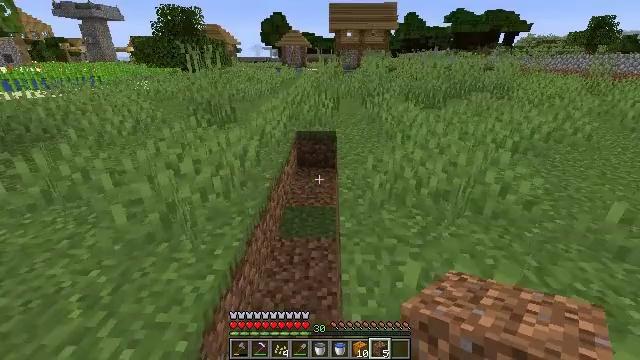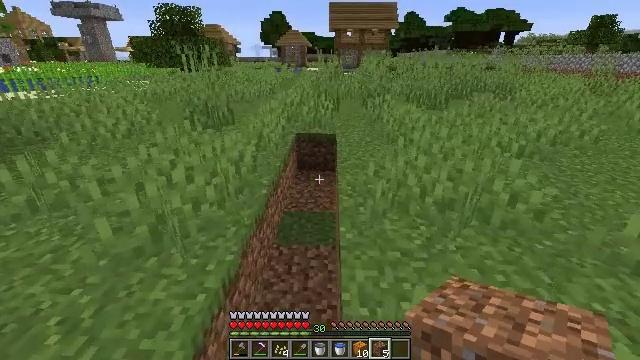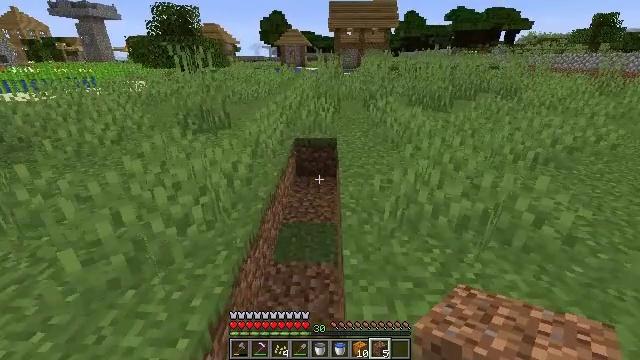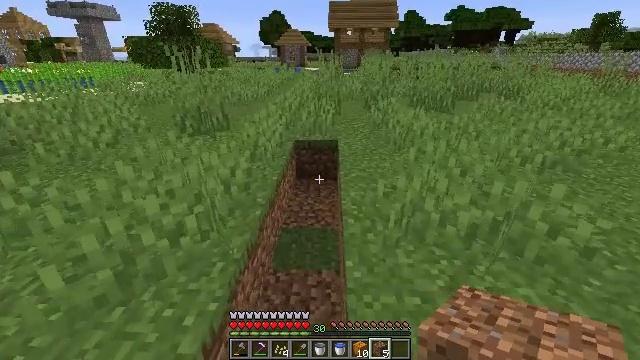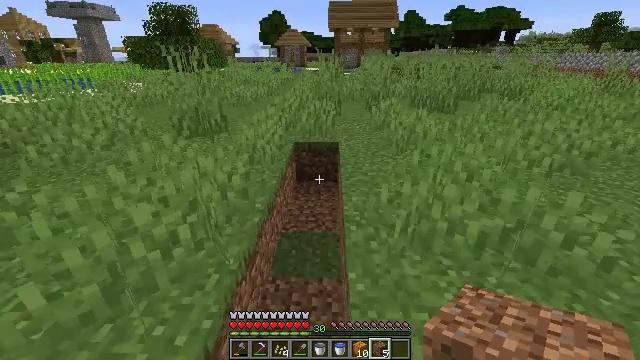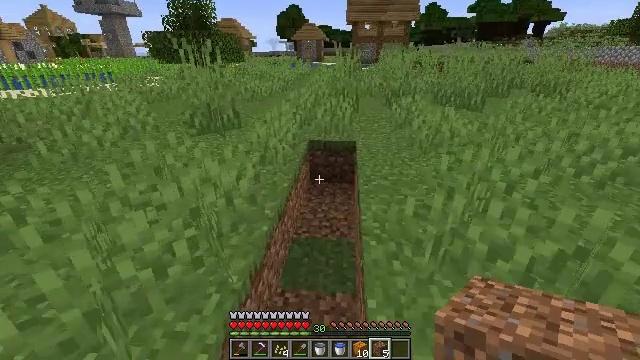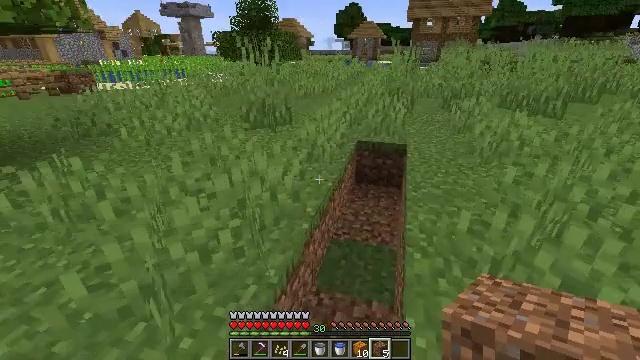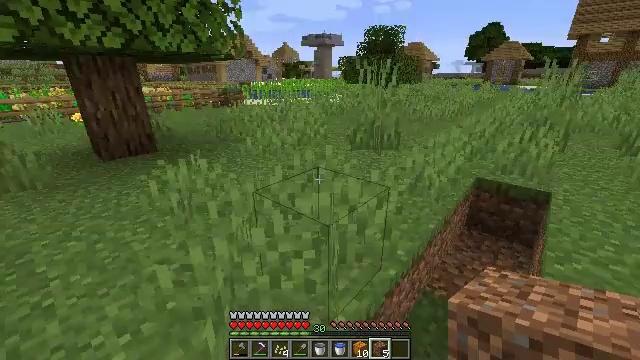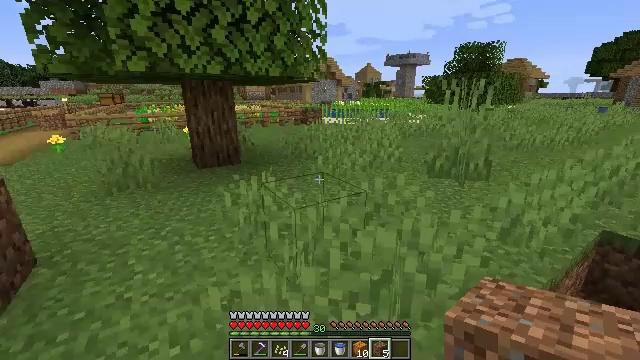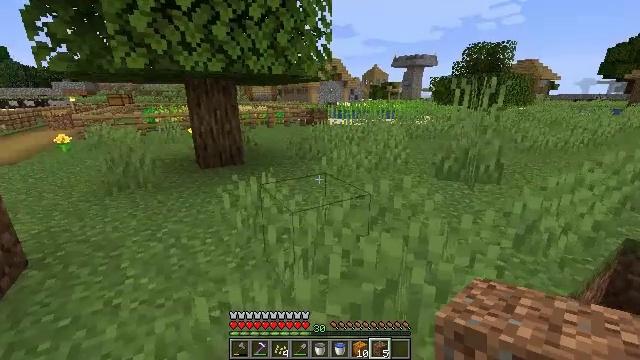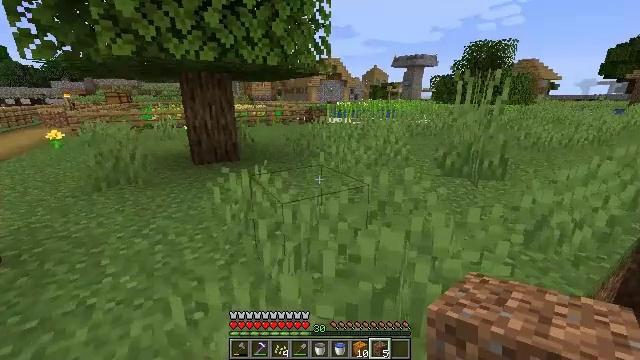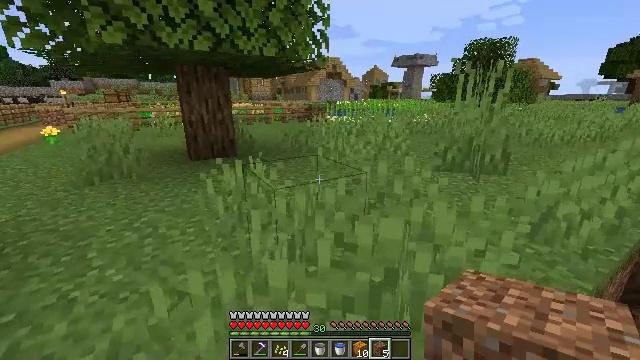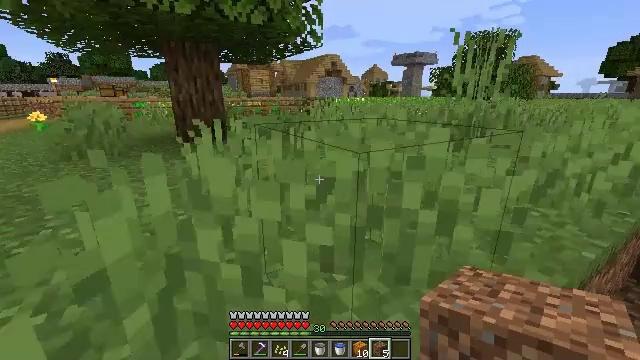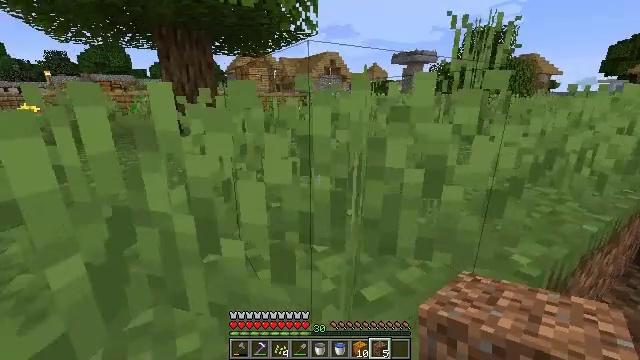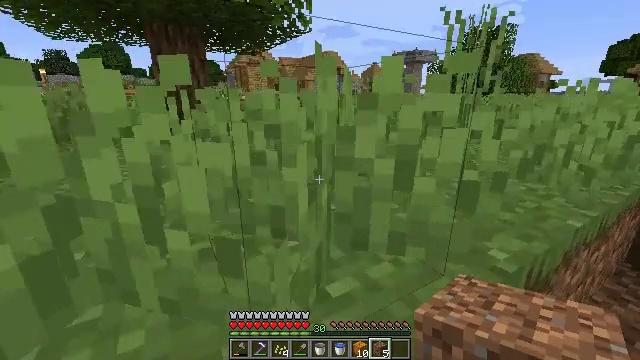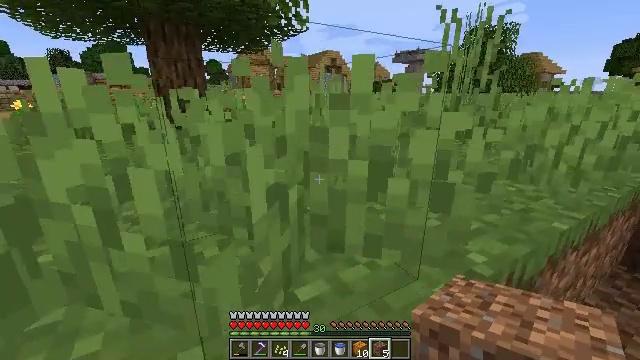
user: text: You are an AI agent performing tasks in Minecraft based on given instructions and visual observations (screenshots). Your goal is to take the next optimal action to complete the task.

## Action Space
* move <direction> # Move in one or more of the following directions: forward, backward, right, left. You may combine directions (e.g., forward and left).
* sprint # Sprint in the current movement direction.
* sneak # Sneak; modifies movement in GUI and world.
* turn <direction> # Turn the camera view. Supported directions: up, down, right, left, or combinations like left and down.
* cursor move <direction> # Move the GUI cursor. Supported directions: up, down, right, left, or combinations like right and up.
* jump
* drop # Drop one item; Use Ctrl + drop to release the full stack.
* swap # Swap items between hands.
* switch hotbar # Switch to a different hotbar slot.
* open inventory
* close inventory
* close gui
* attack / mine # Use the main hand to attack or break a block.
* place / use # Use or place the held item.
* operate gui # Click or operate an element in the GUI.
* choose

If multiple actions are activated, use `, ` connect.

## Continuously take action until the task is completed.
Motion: motion action
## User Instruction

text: Gather tall grass by hitting it.
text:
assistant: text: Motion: move forward
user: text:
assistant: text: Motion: move forward
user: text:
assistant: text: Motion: move forward
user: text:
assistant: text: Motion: move forward
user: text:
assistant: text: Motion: move forward, turn left and down
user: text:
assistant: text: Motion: move forward, turn left
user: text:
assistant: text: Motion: move forward, turn left and up
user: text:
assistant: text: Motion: move forward, turn left and up
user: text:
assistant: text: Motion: move forward, turn left
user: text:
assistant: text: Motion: move forward and move right
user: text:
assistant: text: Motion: move forward and move right
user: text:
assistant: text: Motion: move right
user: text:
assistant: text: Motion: move right
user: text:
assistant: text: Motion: move right
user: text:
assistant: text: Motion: move right
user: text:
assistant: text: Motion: move right
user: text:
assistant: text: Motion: move right, jump
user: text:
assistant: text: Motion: move right, jump
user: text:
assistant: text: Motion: move right, jump
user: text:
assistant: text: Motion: move right, jump
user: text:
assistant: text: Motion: move right, jump
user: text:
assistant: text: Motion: move right
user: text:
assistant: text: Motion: move right
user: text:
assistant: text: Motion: move right
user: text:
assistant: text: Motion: move right
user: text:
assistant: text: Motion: move right
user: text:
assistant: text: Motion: move right
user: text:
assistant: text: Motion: move right, turn down
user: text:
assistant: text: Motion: move right, turn down
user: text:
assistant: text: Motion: move right